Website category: university
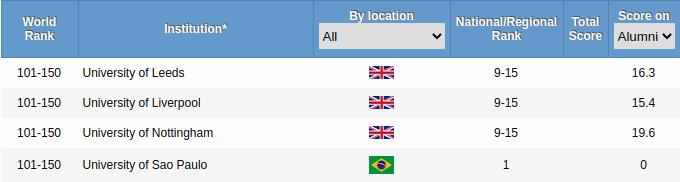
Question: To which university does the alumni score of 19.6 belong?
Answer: University of Nottingham

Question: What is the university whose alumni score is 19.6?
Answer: University of Nottingham

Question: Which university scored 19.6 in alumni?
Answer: University of Nottingham

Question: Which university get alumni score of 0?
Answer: University of Sao Paulo

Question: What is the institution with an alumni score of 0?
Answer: University of Sao Paulo

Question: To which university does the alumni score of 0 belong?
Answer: University of Sao Paulo

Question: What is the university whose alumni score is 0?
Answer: University of Sao Paulo

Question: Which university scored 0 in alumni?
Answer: University of Sao Paulo